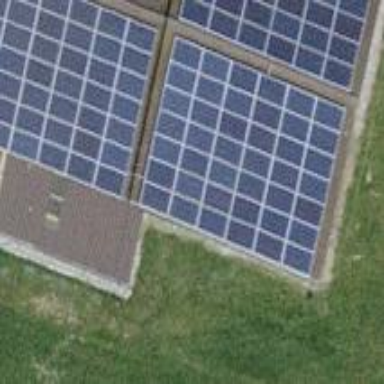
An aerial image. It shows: Solar power generator.